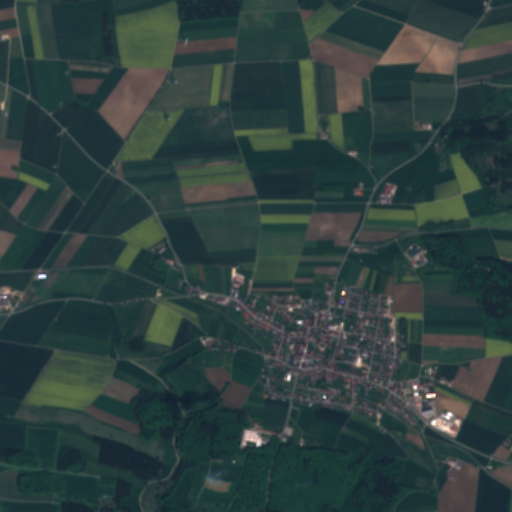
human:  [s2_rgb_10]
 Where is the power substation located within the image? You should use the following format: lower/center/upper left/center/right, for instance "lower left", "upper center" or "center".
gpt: The power substation is located in the center of the image.
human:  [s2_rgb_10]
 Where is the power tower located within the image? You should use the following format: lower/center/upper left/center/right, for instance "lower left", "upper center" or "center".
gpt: The power tower is located in the upper left of the image.
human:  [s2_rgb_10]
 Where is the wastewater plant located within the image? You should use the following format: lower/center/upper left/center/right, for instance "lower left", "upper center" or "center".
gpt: The wastewater plant is located in the center right of the image.
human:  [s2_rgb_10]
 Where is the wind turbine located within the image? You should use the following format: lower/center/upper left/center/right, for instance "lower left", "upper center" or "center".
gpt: The wind turbine is located in the upper left of the image.
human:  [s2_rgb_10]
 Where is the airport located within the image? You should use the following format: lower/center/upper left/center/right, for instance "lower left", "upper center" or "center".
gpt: There is no airport in the image.